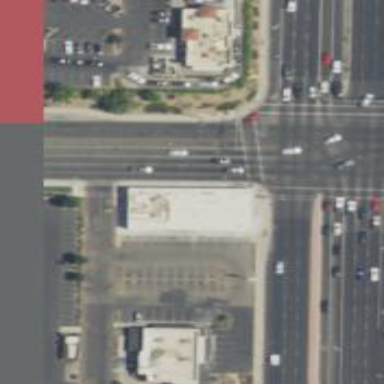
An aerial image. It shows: Crossing on the road with line markings.